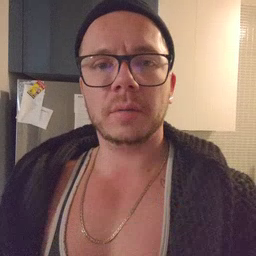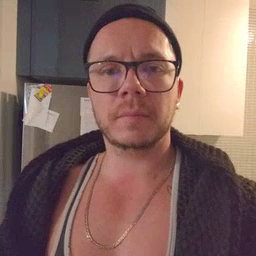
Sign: shhh